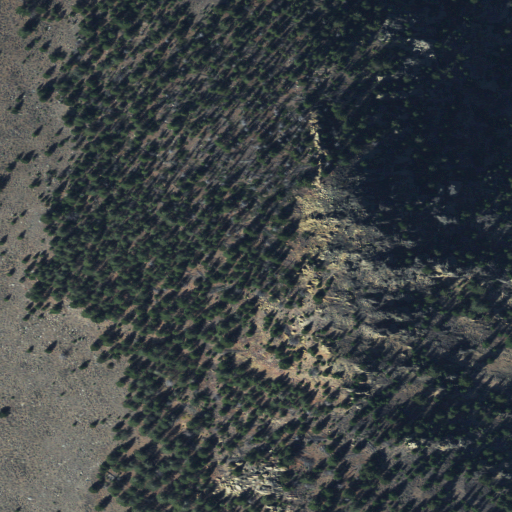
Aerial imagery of mountain in Montana named Red Butte containing evergreen forest and shrub